Question: How can I create an TextBox in WPF ( With XAML ) that there is an button inside it, Just like Google Chrome Adressbar.
I want somethings like the picture below :

And then how can I change the position of the button to the right and left ? ( I'm using C# )
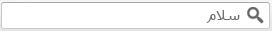
Answer: The way to do this :
'''
<Border x:Name="TextboxBorder" BorderBrush="#FFB8AAAA" BorderThickness="1" Grid.Column="2" Margin="3,1.5,4.084,1.5" Height="27" Background="White" CornerRadius="3">
<Grid x:Name="TextboxGrid">
<Grid.ColumnDefinitions>
<ColumnDefinition/>
<ColumnDefinition Width="33"/>
</Grid.ColumnDefinitions>
<Button x:Name="btn" Grid.Column="1" Margin="3.5,4.833,4.5,3.5" BorderBrush="{x:Null}" Style=" {DynamicResource SearchButtonStyle}" >
<Button.Background>
<ImageBrush ImageSource="Images/search.png"/>
</Button.Background>
</Button>
<TextBox Padding="0,1.2,0,0" x:Name="txt" Margin="1.541,0.5,2.041,0.5" TextWrapping="Wrap" Text="slm" BorderThickness="0" FontSize="16"/>
</Grid>
</Border>
'''
And the Button style is :
'''
<Style x:Key="SearchButtonStyle" TargetType="{x:Type Button}">
<Setter Property="FocusVisualStyle" Value="{StaticResource ButtonFocusVisual}"/>
<Setter Property="Background" Value="{StaticResource ButtonNormalBackground}"/>
<Setter Property="BorderBrush" Value="{StaticResource ButtonNormalBorder}"/>
<Setter Property="BorderThickness" Value="1"/>
<Setter Property="Foreground" Value="{DynamicResource {x:Static SystemColors.ControlTextBrushKey}}"/>
<Setter Property="HorizontalContentAlignment" Value="Center"/>
<Setter Property="VerticalContentAlignment" Value="Center"/>
<Setter Property="Padding" Value="1"/>
<Setter Property="Template">
<Setter.Value>
<ControlTemplate TargetType="{x:Type Button}">
<Border BorderThickness="0" Margin="1.875,0.5,1.75,-0.375" Background="{TemplateBinding Background}" Width="16" Height="16"/>
<ControlTemplate.Triggers>
<Trigger Property="IsKeyboardFocused" Value="true"/>
<Trigger Property="ToggleButton.IsChecked" Value="true"/>
<Trigger Property="IsEnabled" Value="false">
<Setter Property="Foreground" Value="#ADADAD"/>
</Trigger>
</ControlTemplate.Triggers>
</ControlTemplate>
</Setter.Value>
</Setter>
</Style>
'''
And Then WPF Rocks!!!